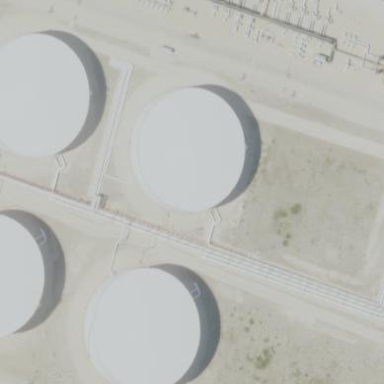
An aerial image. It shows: Storage tank which is man-made and housed in building.